Aerial crown-view tile of a tropical tree (Barro Colorado Island, Panama), acquired 20250616:
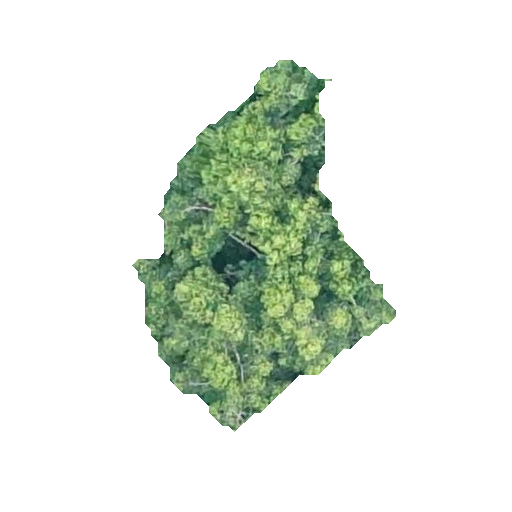
Species: Guatteria lucens
GBIF accepted scientific name: Guatteria lucens
Crown area: 77.958 m²